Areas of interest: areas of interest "Qingcheng Outer Mountain"
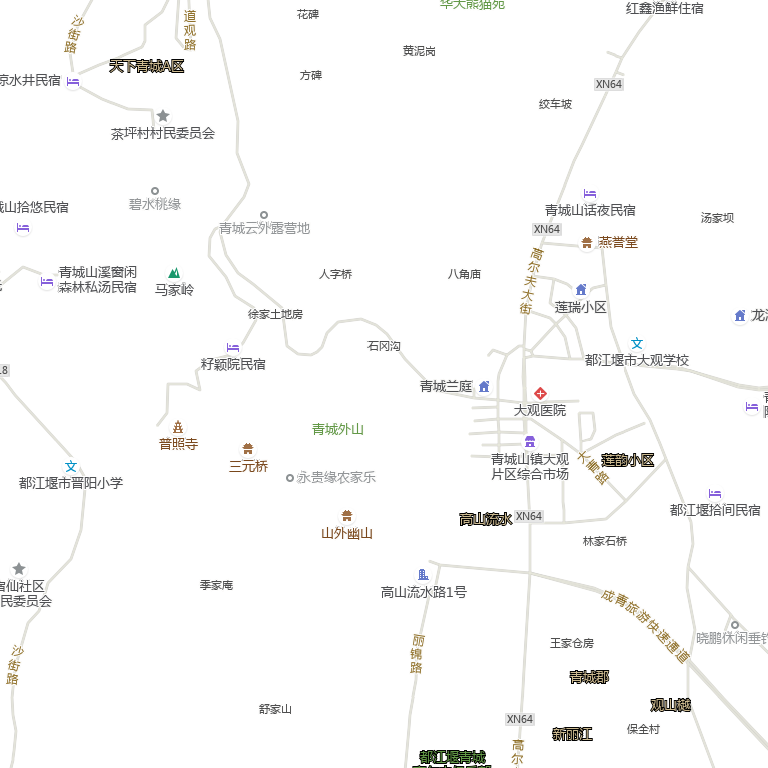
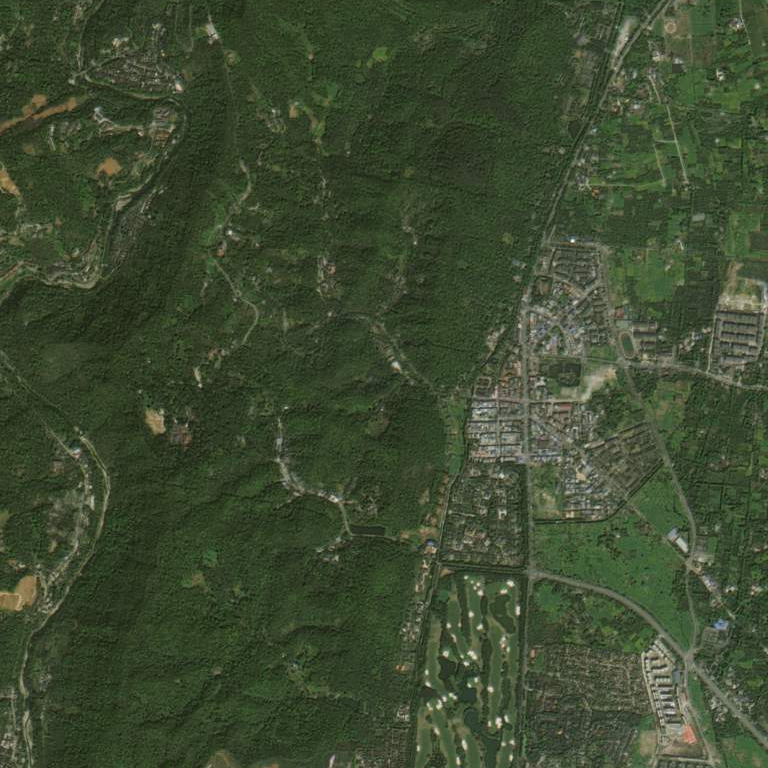